Question: when we click the text field, the default keyboard or keypad not to be appear instead i need to display the custom keyboard..
## Did any one know the answer please post it..
Declared in
UIResponder.h
## UIInputViewAudioFeedback protocol.
Is this method correct or else there having any simple method to work out?

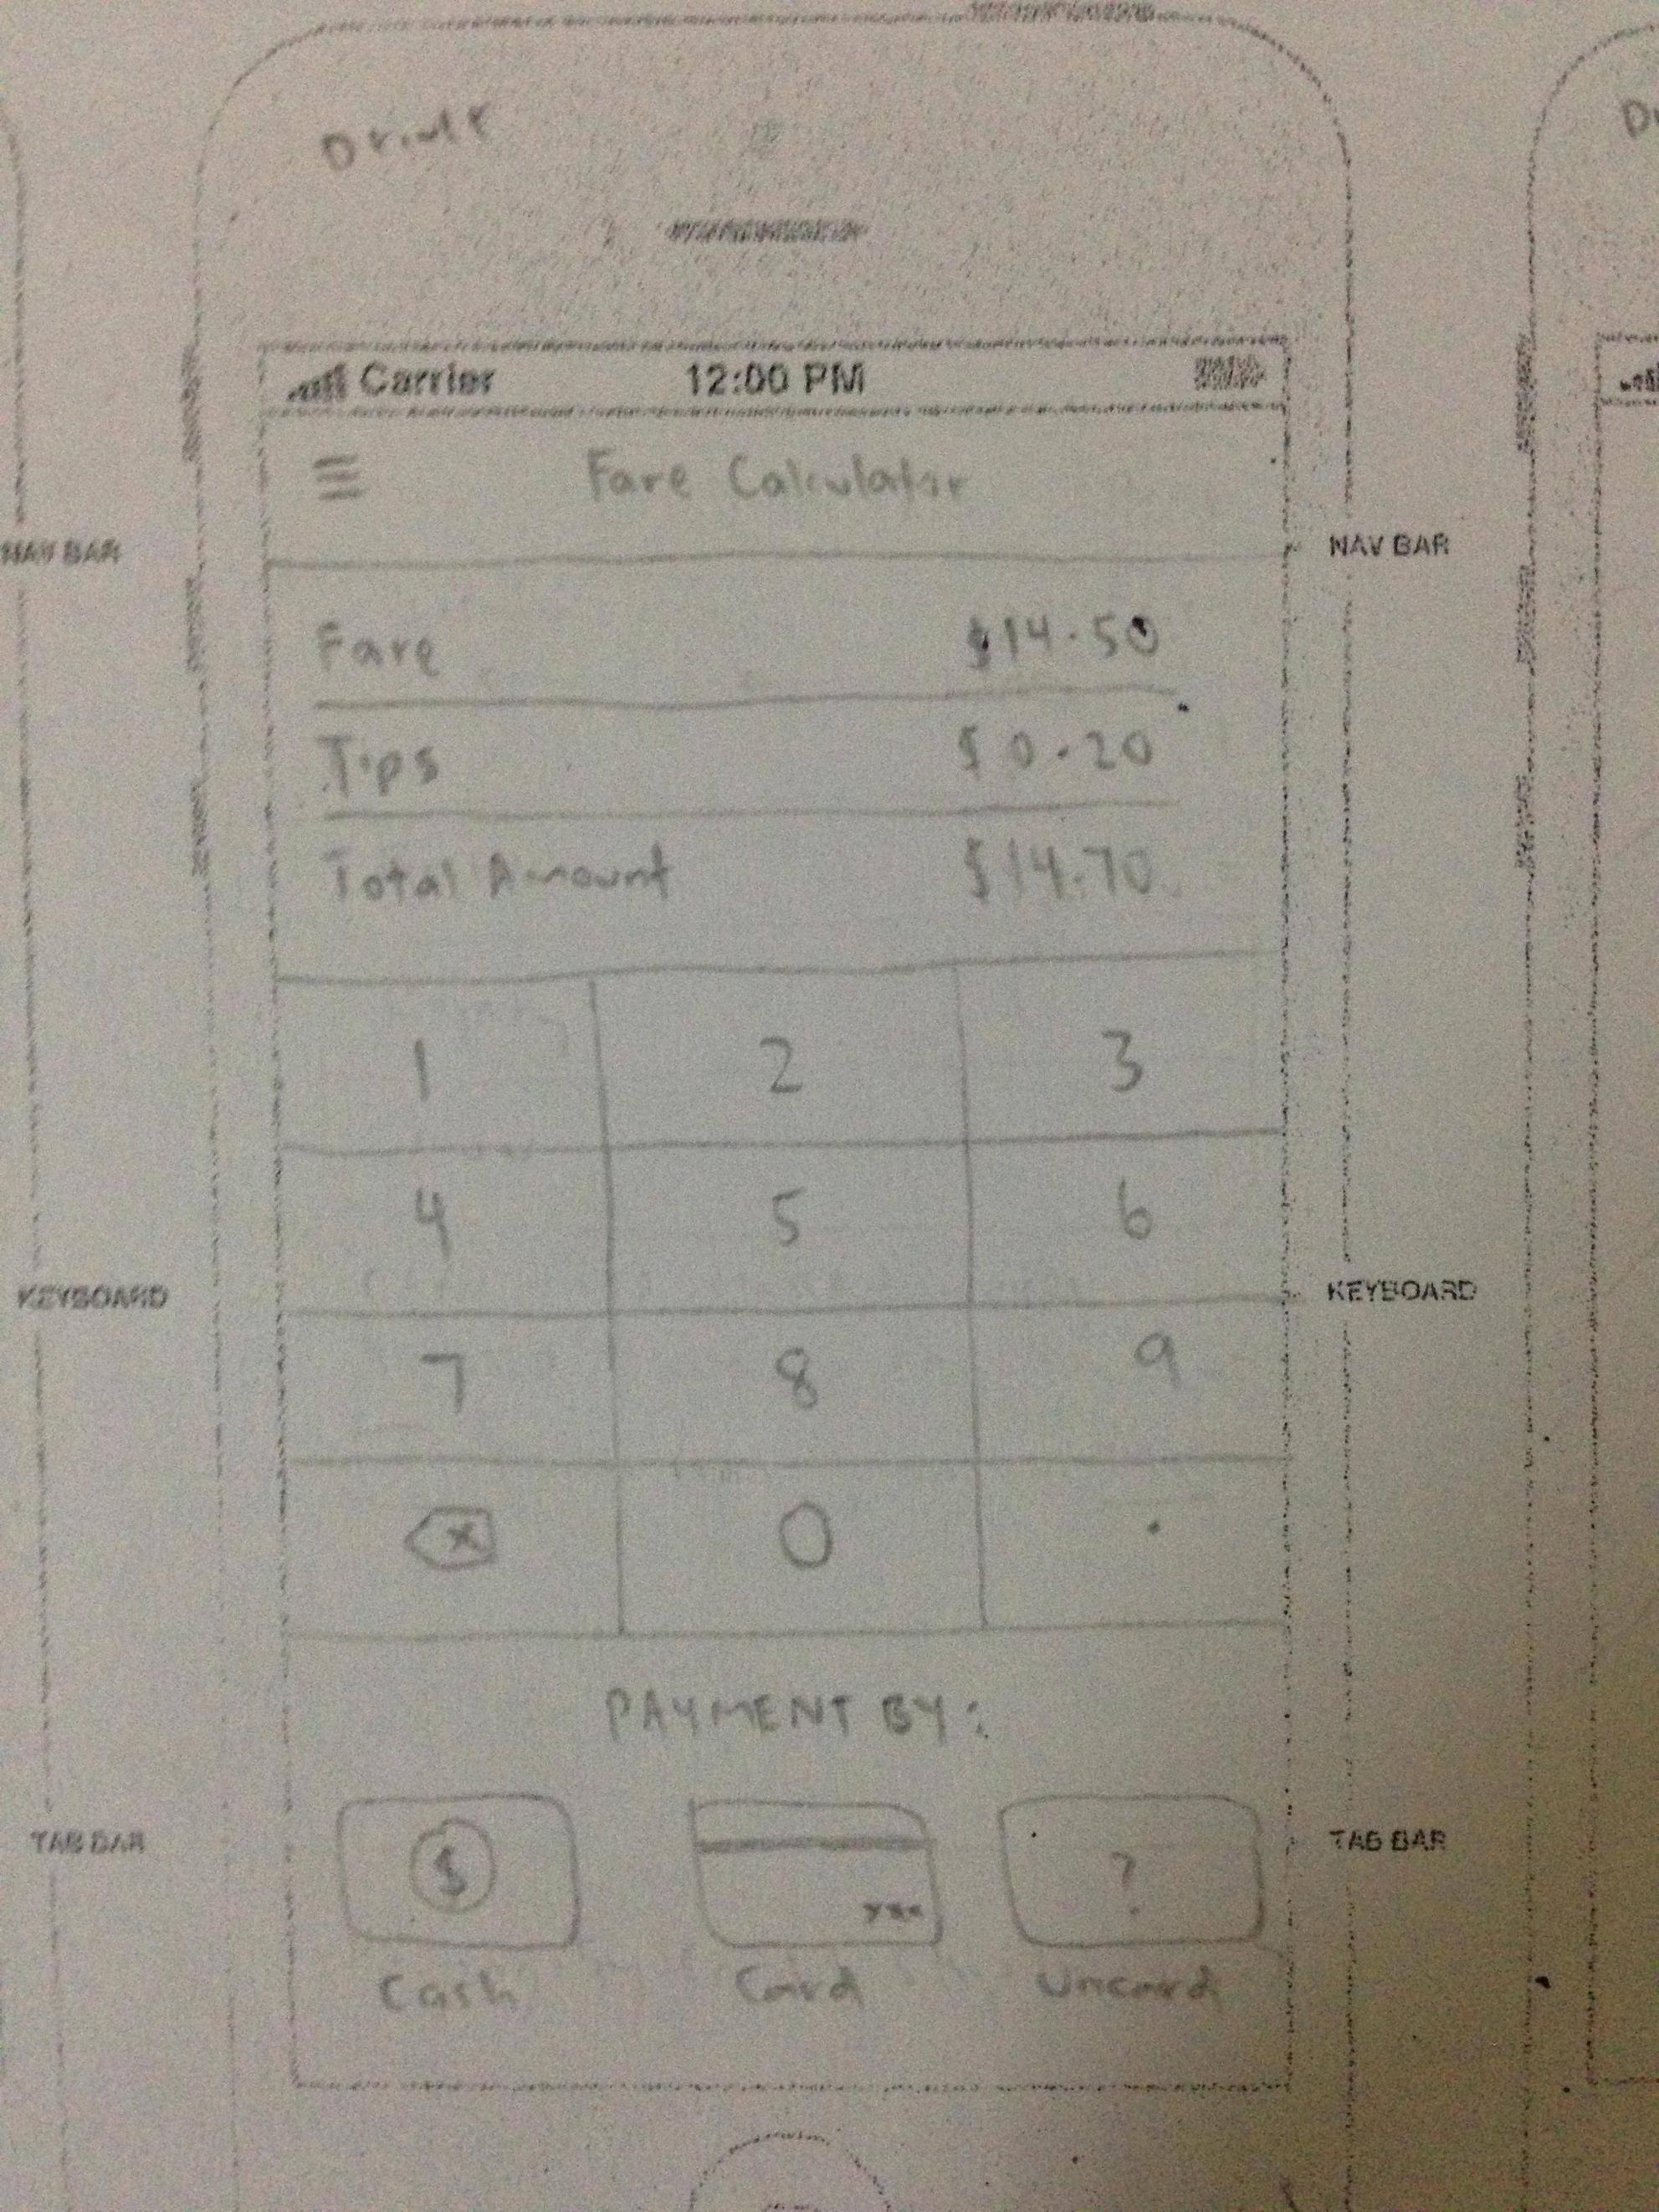
Answer: You need to create a 'protocol' for this for having a custom keypad appearing throughout the app. I have made it few months back and the stuff was working well. My requirement was to create a keyboard for 'farsi' language, because 'ios' does not have 'farsi' in its language settings.
There is no need to make 'protocol' if you want it in just 1 'viewcontroller'.
Here is my that thread:
<URL>